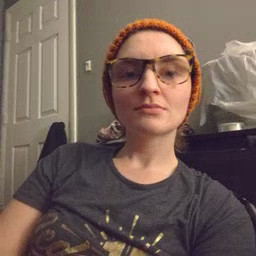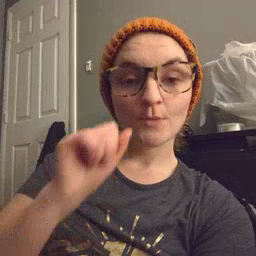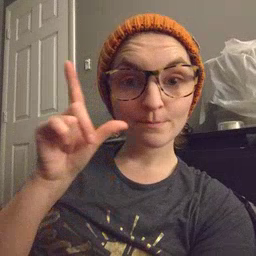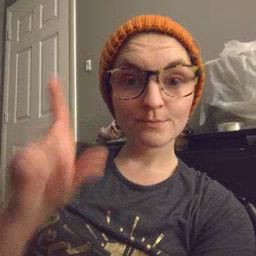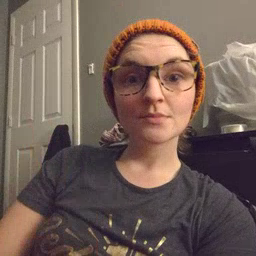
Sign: awake